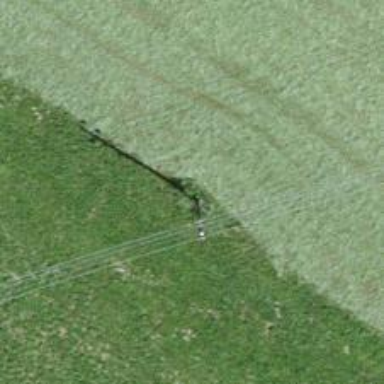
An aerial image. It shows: Power pole.